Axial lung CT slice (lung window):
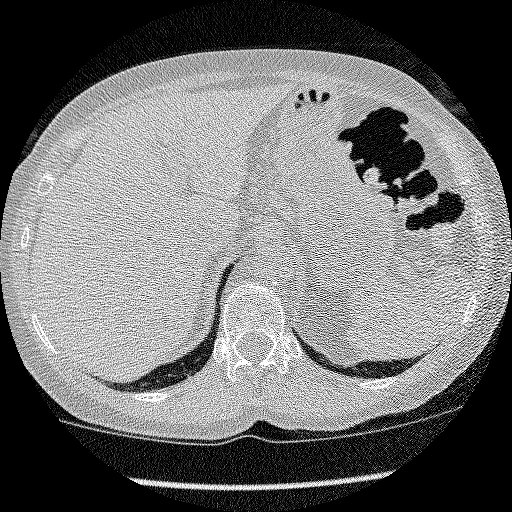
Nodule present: no